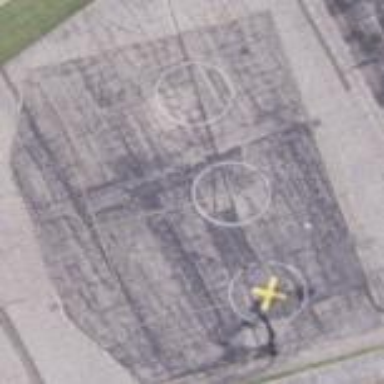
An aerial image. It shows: Apron paved with asphalt at the airport.